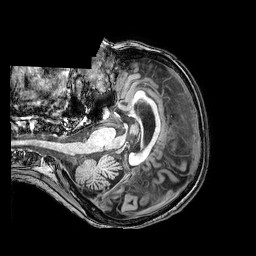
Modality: T1w
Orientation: axial
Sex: female
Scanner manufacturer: philips
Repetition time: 0.008143 s
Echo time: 0.00372 s